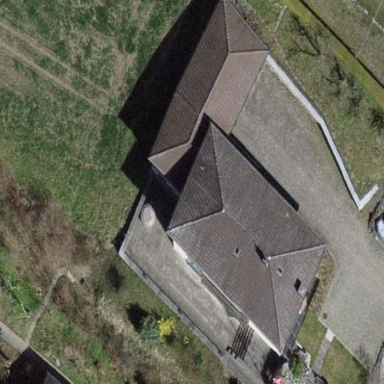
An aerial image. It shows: Garage.